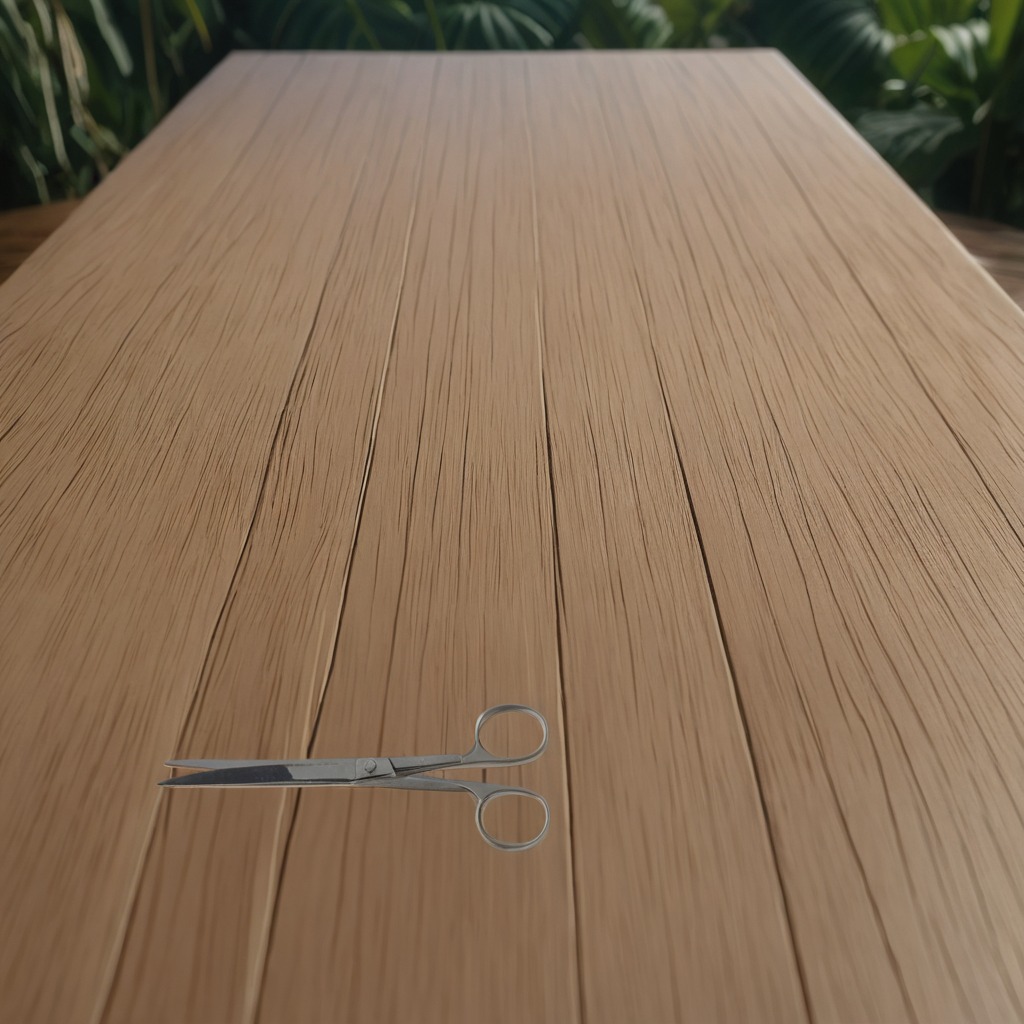
A scissor is lying on the wooden table inside a jungle field workshop tent.